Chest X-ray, AP view. Patient: 24 years old, sex M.
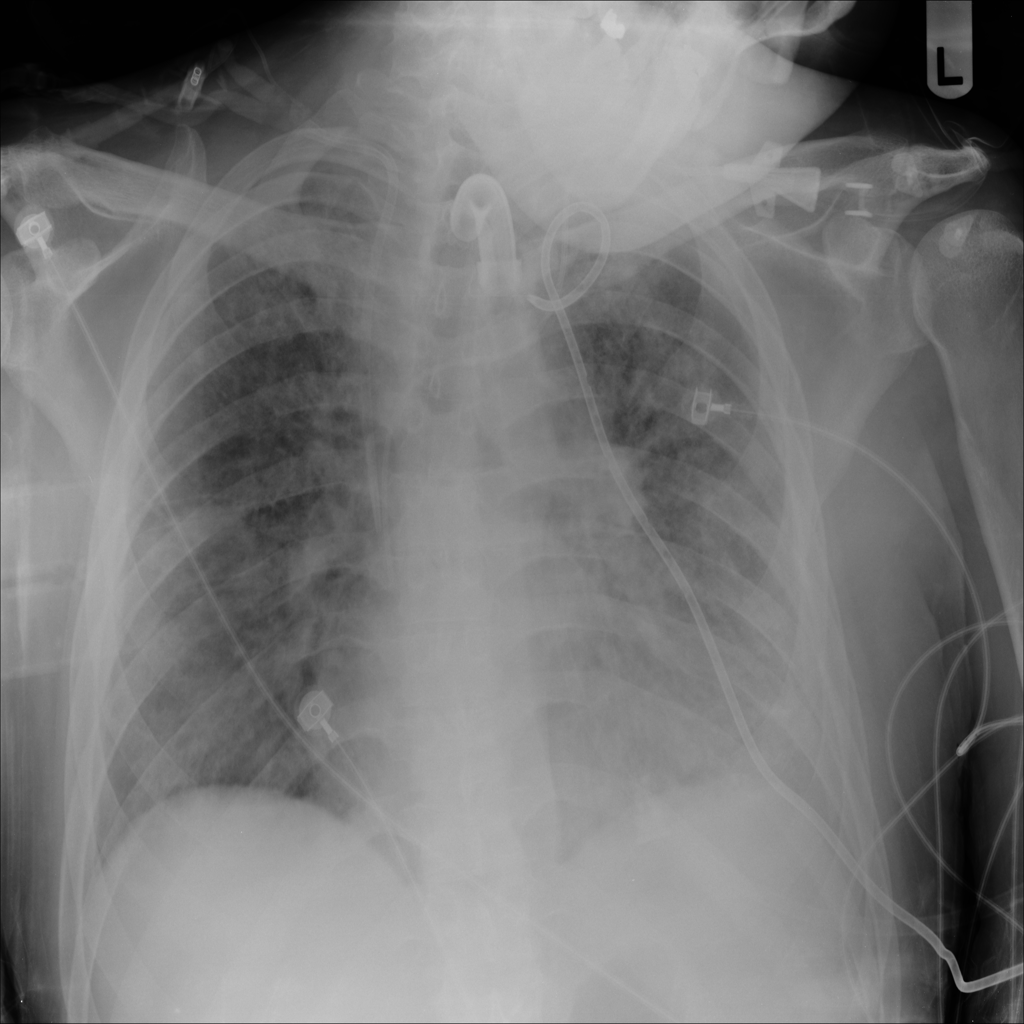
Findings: Effusion, Infiltration